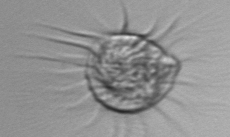
Label: Leegaardiella_ovalis